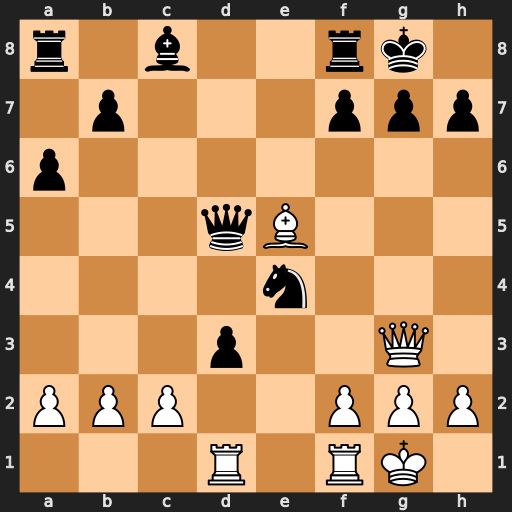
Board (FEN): r1b2rk1/1p3ppp/p7/3qB3/4n3/3p2Q1/PPP2PPP/3R1RK1
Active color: w
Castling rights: -
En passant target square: -
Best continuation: Qxg7#